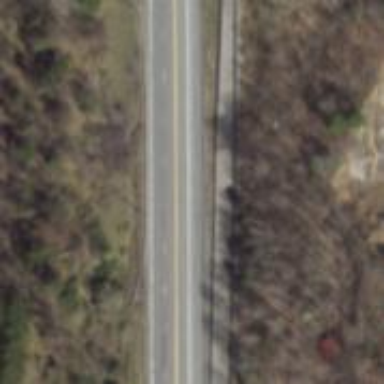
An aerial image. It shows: Escape road.